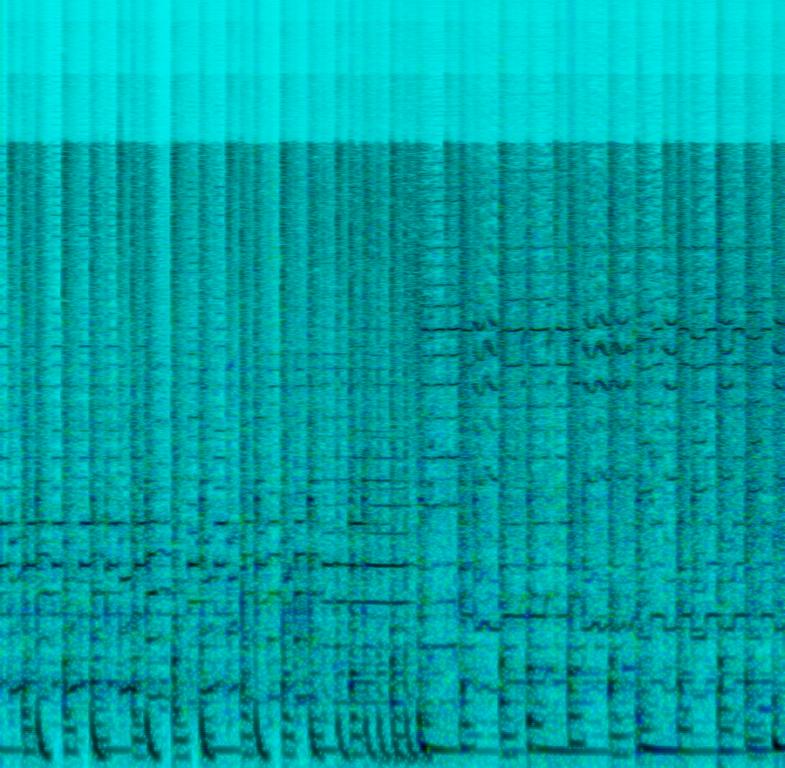
This is a Kurdish folk music piece. The main melody is first played by the baglama and then by the zurna. The rhythmic background consists of an electronic drum beat and supportive percussive elements. The atmosphere is lively. This piece could be used as an accompaniment piece for a folk dance course such as the halay dance.